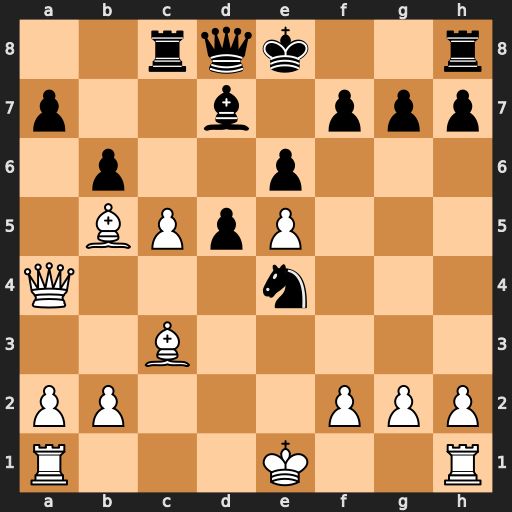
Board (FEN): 2rqk2r/p2b1ppp/1p2p3/1BPpP3/Q3n3/2B5/PP3PPP/R3K2R
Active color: w
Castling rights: KQk
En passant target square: -
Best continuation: c6 Bxc6 Bxc6+